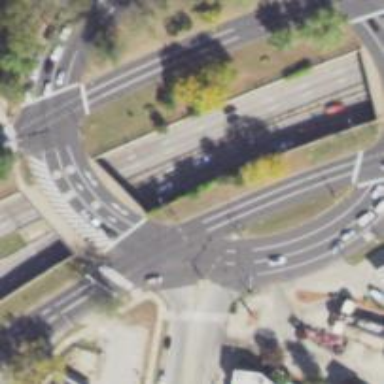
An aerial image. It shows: Circular junction with asphalt trunk road.